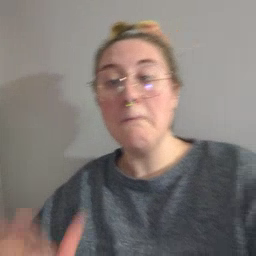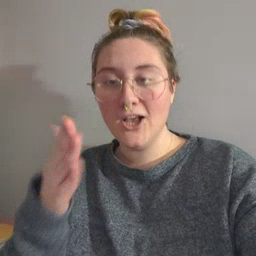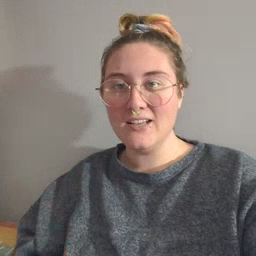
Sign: book